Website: bh-photo
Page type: address-validator
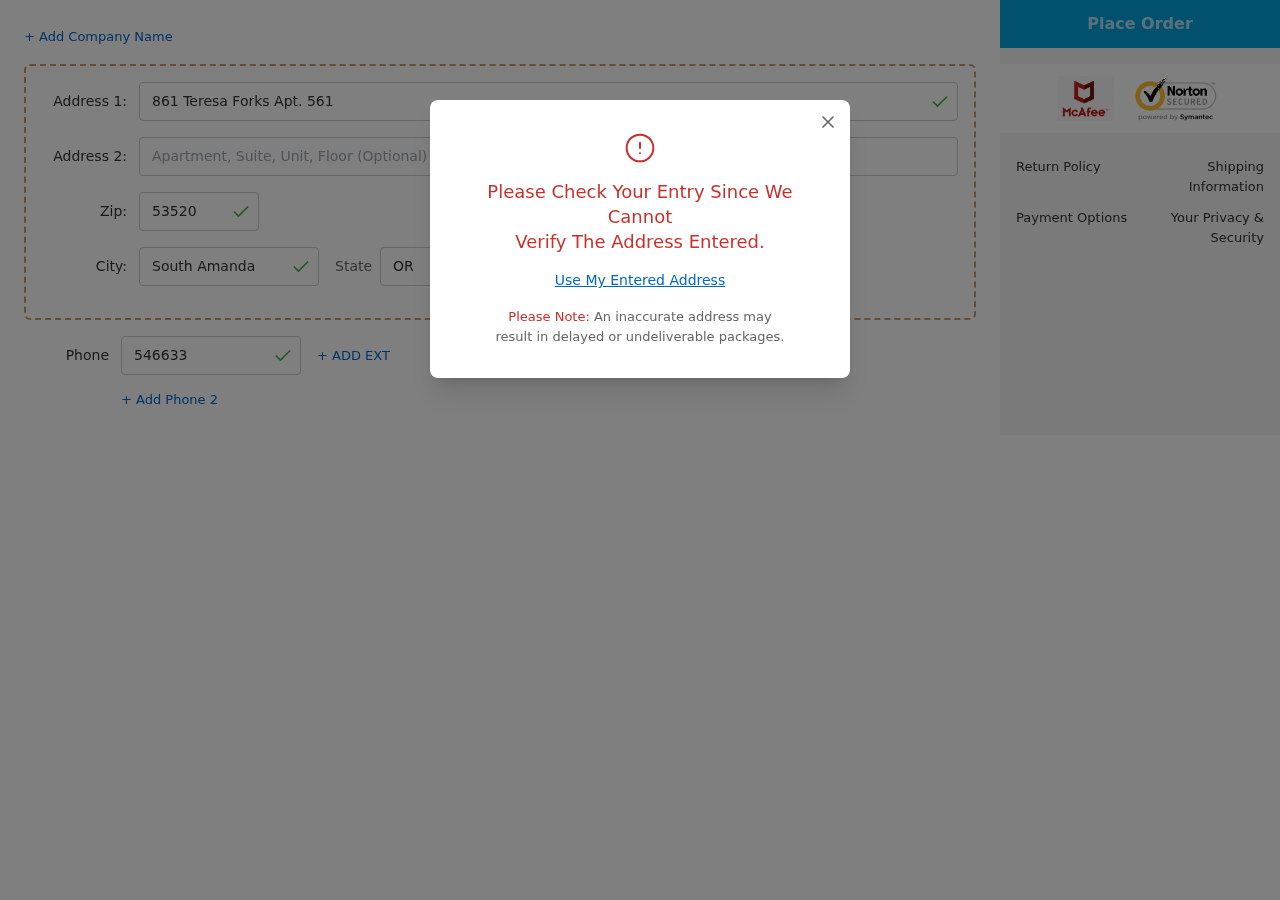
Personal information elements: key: PII_CITY
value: South Amanda
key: PII_PHONE
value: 5466336354
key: PII_POSTCODE
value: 53520
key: PII_STATE_ABBR
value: OR
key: PII_STREET
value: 861 Teresa Forks Apt. 561